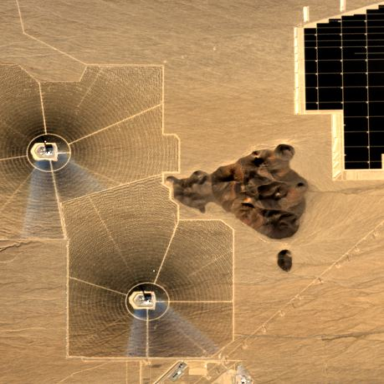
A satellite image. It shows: Solar power plant.